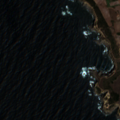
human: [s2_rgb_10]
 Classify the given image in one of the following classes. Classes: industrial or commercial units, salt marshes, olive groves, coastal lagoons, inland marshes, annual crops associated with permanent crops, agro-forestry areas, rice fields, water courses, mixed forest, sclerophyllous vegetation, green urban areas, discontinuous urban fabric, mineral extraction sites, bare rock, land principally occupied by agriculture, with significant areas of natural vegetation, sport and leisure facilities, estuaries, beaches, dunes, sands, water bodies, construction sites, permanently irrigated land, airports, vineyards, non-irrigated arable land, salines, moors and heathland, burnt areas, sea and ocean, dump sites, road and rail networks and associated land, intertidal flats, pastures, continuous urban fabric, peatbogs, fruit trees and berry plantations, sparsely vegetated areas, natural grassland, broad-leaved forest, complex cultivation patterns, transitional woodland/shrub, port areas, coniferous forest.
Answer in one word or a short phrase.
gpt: permanently irrigated land, natural grassland, sea and ocean